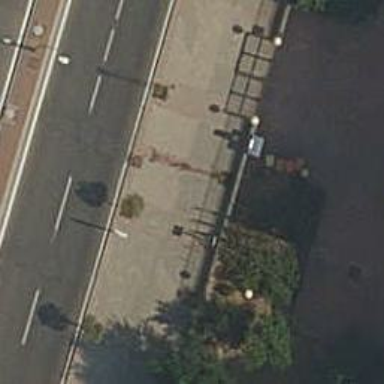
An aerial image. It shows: Bicycle parking area with stands.